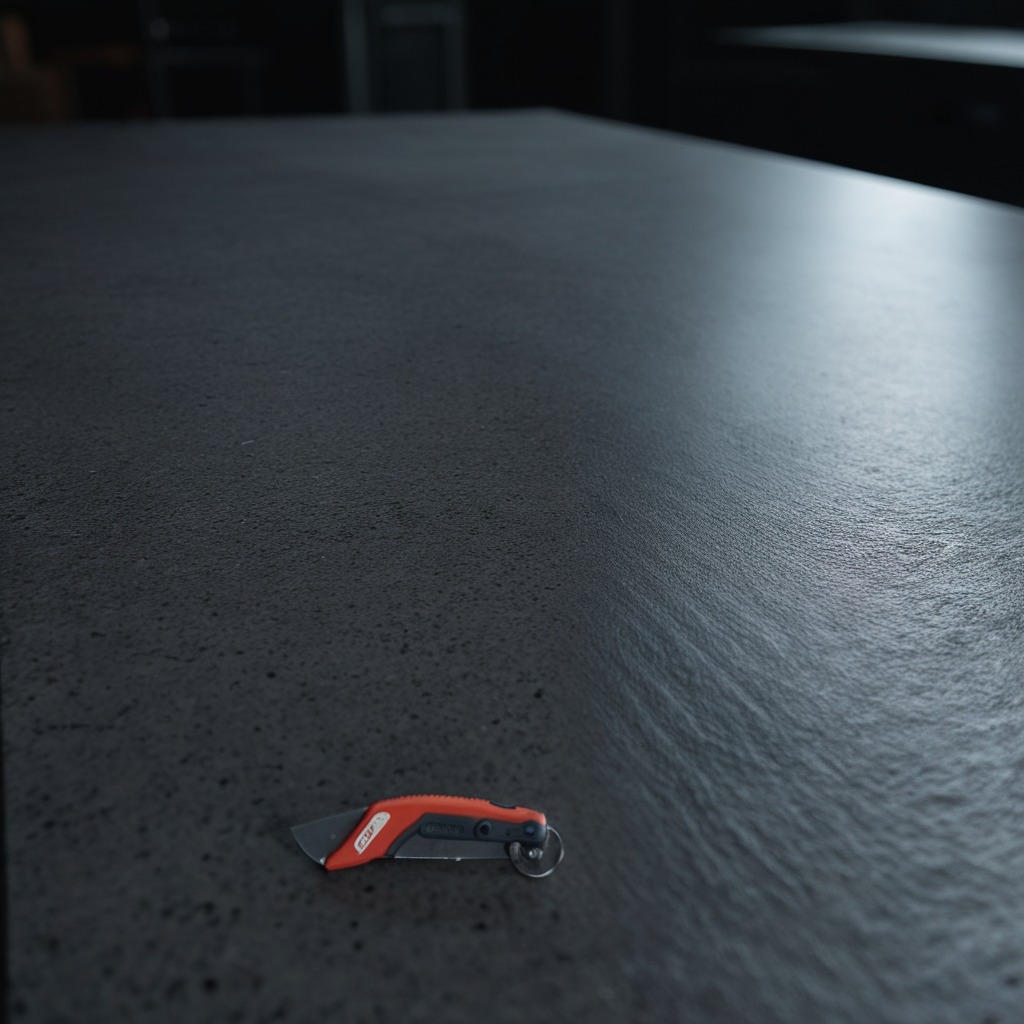
A utility knife lying on the clean granite table inside a workshop at night dim ambient light soft shadows worn but